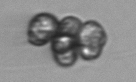
Label: Corymbellus